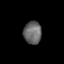
Tissue: lung
Cell type: Pericytes
Senescence score: 0.5922
Nuclear area (px): 399
Mean DAPI intensity: 102.92